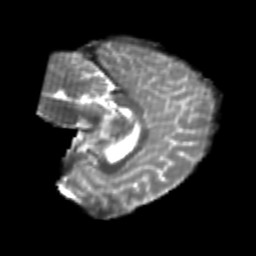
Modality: T2w
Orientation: sagittal
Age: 25
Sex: female
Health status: healthy
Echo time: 0.074 s